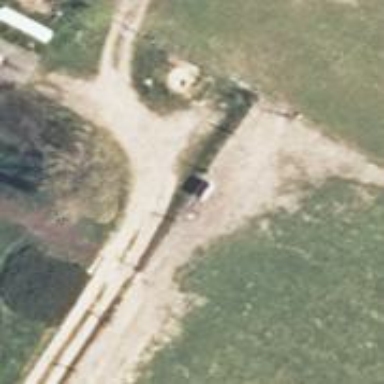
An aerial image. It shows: Gravel track with Grade 3 quality.